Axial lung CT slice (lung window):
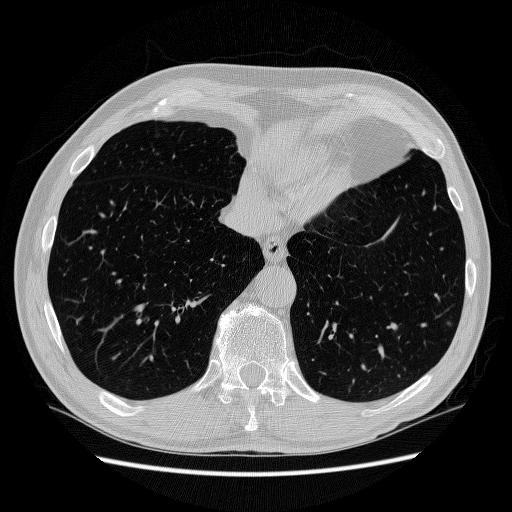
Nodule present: no